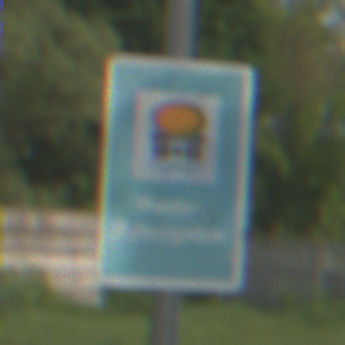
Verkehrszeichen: Wasserschutzgebiet
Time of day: MorningAfternoon
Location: Outdoor (Nature)
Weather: PartlyCloudy
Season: NotSpecified
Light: Natural